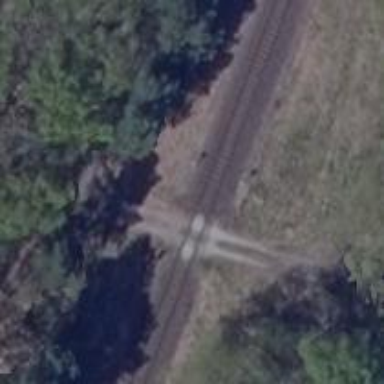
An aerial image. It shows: Railway track.